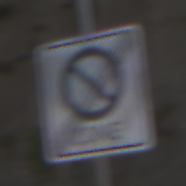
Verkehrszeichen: EndeEingeschraenktesHalteverbotZone
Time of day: MorningAfternoon
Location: Outdoor (Suburban)
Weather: PartlyCloudy
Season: NotSpecified
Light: Natural